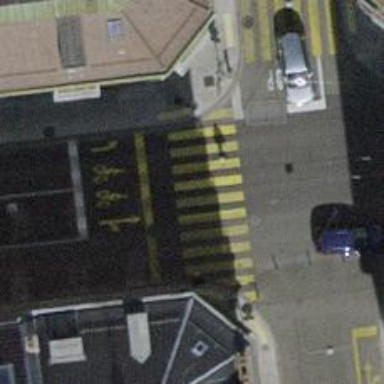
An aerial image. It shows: Crossing with zebra markings controlled by traffic signals.